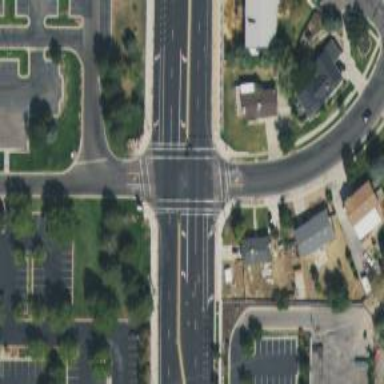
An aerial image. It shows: Marked crossing on the road.